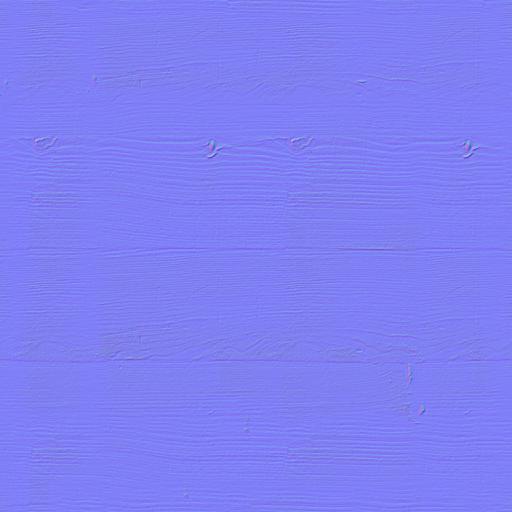
brown orange smooth wood wooden